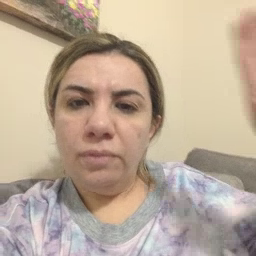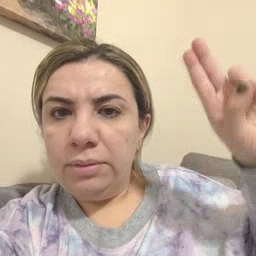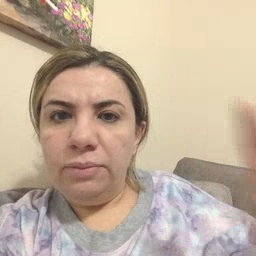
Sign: uncle